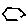
Label: hexagon